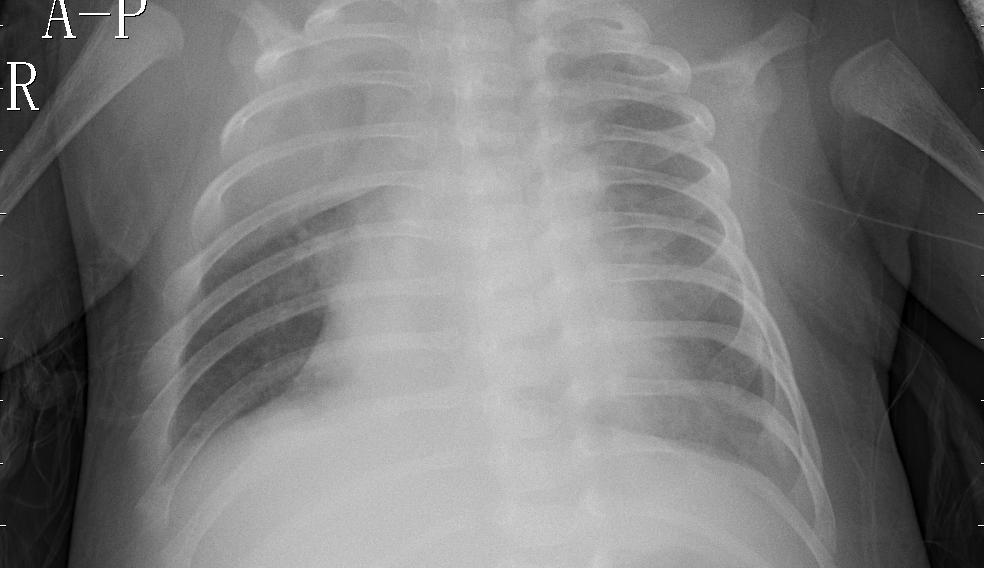
Diagnosis: PNEUMONIA